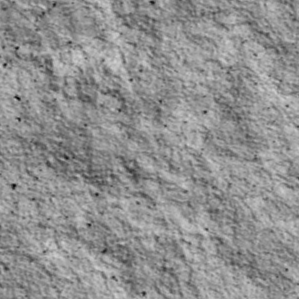
Label: non_frost